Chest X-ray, AP view. Patient: 54 years old, sex M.
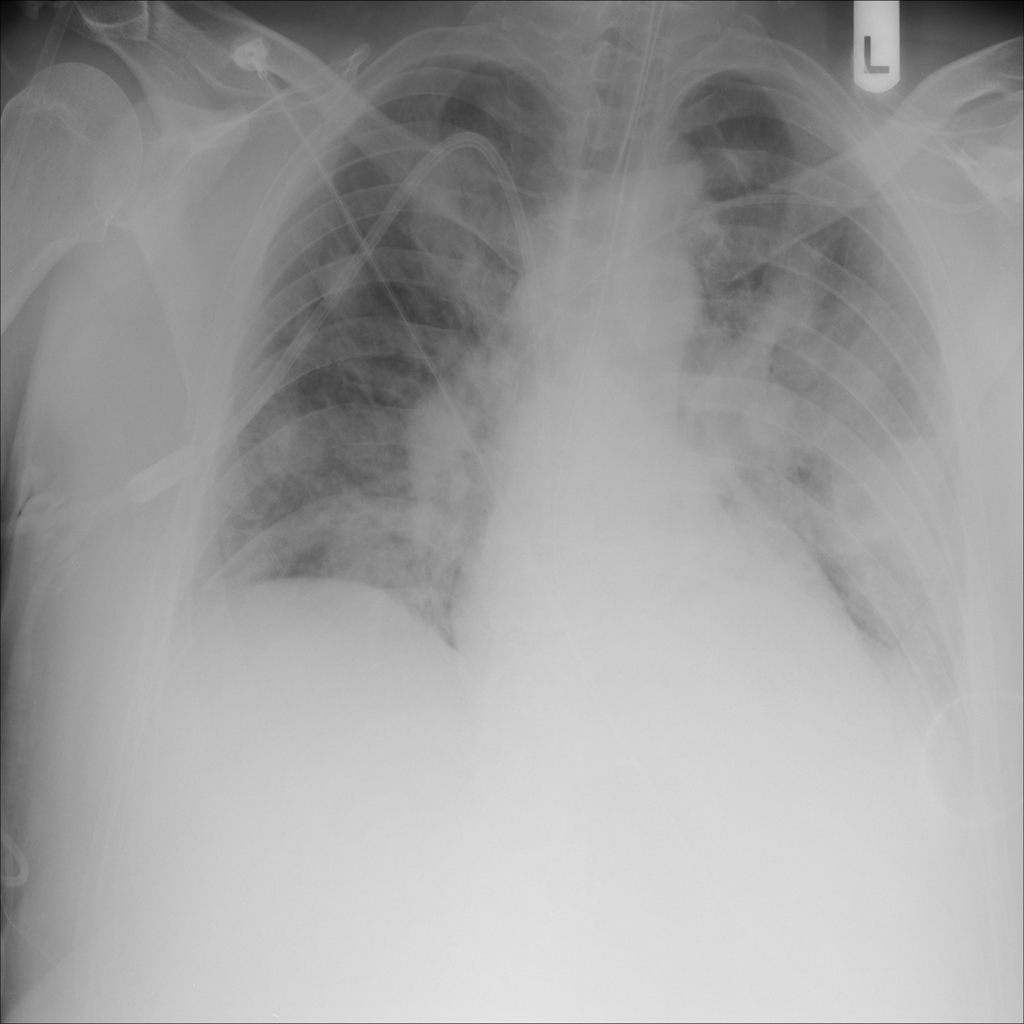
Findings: Consolidation, Mass